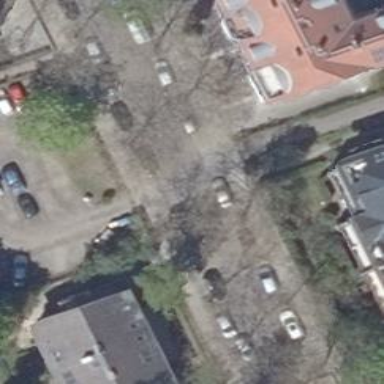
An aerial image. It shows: Avenue lined with broadleaved deciduous trees.